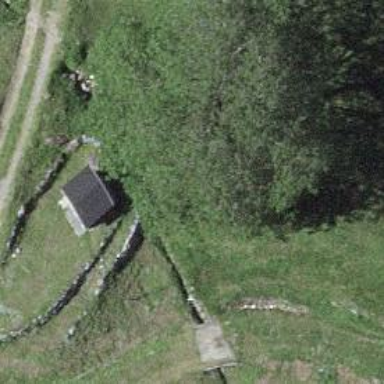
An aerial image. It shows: Retaining wall.